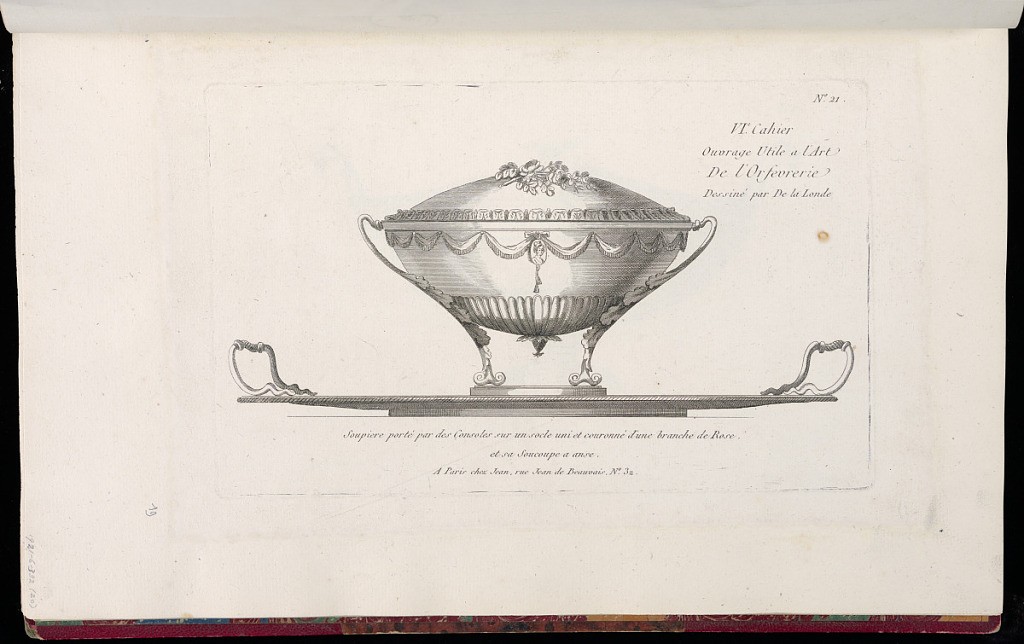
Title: Soupiere porté par des Consoles sur un socle uni et couronné d'une branche de Rose et sa Soucoupe à anse
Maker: Richard de Lalonde, French, active 1780–96
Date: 1788–1796
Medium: Etching on off-white laid paper
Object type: Print
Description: Design for a soup tureen decorated with ornament motifs including a rose branch finial, lancet leaves, tasseled drapery, a portrait medallion, acanthus leaves, and raised scroll feet. The plate is numbered.